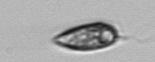
Label: Prorocentrum_triestinum